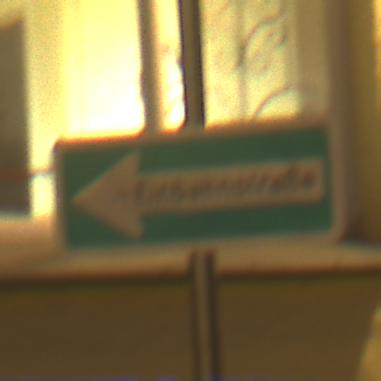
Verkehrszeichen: EinbahnstrasseLinksweisend
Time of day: Night
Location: Outdoor (Urban)
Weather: Clear
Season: NotSpecified
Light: Artificial